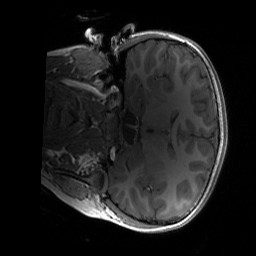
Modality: T1w
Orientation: coronal
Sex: female
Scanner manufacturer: siemens
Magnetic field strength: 3 T
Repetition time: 1.9 s
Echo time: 0.00243 s